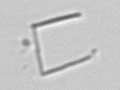
Label: Nanoneis